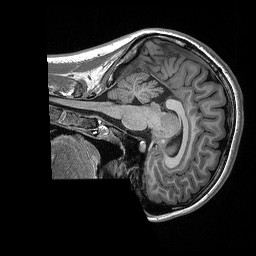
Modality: T1w
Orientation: sagittal
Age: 23
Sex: female
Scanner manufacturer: siemens
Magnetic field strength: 3 T
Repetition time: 2.3 s
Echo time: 0.00298 s